Question: I've got a "little" problem with VueJS and a bootstrap-vue table.
The column "Fahrer" has data, but the data is only visible, when I click on the sorting-arrows or the details-tab (e.g. when "refreshing" the view). I have no idea how to solve this problem.

'''
<template>
<div style="width: 80vw;">
<b-card no-body>
<b-tabs card v-model="tabIndex" >
<b-tab title="Ubersicht">
<b-table responsive flex style="width: 100%; max-height: 70vh;" @click="tableClick" striped hover :items="tours" :fields="fields" :current-page="currentPage" :per-page="perPage" >
<template slot="actions" slot-scope="row">
<b-button size="sm" @click.stop="tableClick(row.item)" class="mr-1">
Info
</b-button>
</template>
</b-table>
<div class="pagination-div">
<b-pagination :total-rows="totalRows" :per-page="perPage" v-model="currentPage"/>
</div>
</b-tab>
<b-tab title="Details">
//...
</b-tab>
</b-tabs>
</b-card>
</div>
</template>
<script>
import { HTTP } from '@/axioscommon'
import Minimap from '@/components/Elements/Minimap'
export default {
name: 'tours',
components: {
Minimap
},
data () {
return {
//...,
tours: [{
id: '',
kfz: '',
loadno: '',
driver: '',
contracts: [''],
device: ''
}],
fields: [
{
key: 'loadno',
label: 'Ladeschein',
sortable: true
},
{
key: 'tourname',
label: 'Tourname',
sortable: true
},
{
key: 'driver',
label: 'Fahrer',
sortable: true
},
{
key: 'kfz',
label: 'Kennzeichen',
sortable: true
},
{
key: 'actions',
label: '',
sortable: false
}
]
}
},
methods: {
tableClick (row, index) {
//...
},
fetchInitialData () {
HTTP.get('tour')
.then(response => {
this.totalRows = response.data.length
for (let index = 0; index < response.data.length; index++) {
HTTP.get('driver/' + response.data[index]['driverID'])
.then(drv => {
response.data[index].driver = drv.data['firstname'] + ' ' + drv.data['lastname']
})
}
console.log(response.data)
this.tours = response.data
})
}
},
mounted () {
this.fetchInitialData()
}
}
</script>
<style scoped>
.fade.show {opacity: 1}
</style>
'''
I have tested it with several browsers - without success. I'm using:
Vue 2.5.2
Bootstrap 4.0.0
Bootstrap-Vue 2.0.0
Webpack 2.6.1
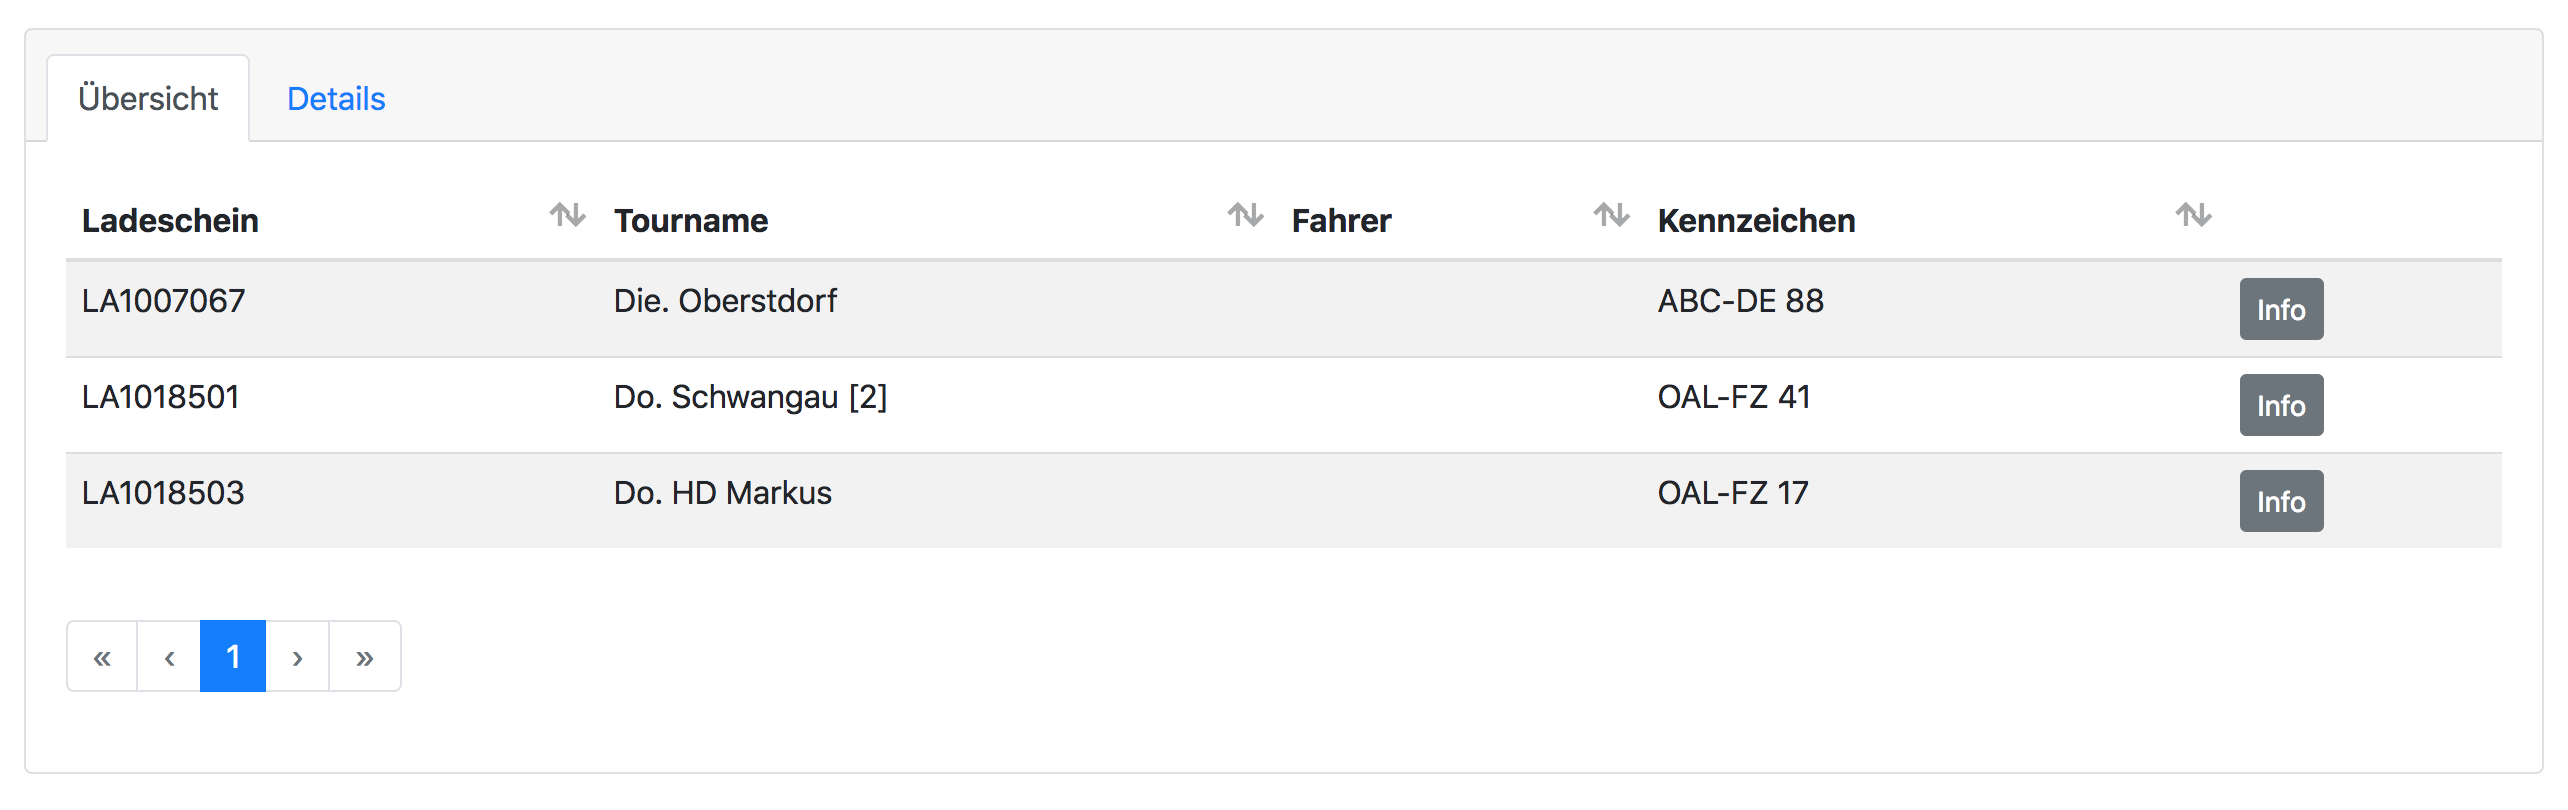
Answer: 'this.tours = response.data' is set before 'HTTP.get('driver/')' is finish. And you only change object properties, so Vue can't detect the change.
You can fix this by deep copy the array
'''
fetchInitialData () {
HTTP.get('tour')
.then(response => {
this.totalRows = response.data.length
for (let index = 0; index < response.data.length; index++) {
HTTP.get('driver/' + response.data[index]['driverID'])
.then(drv => {
const driverName = drv.data['firstname'] + ' ' + drv.data['lastname']
const tours = [...this.tours]
// or const tours = JSON.parse(JSON.stringify(this.tours))
tours[index].driver = driverName
this.tours = tours
})
}
console.log(response.data)
this.tours = response.data
})
}
'''